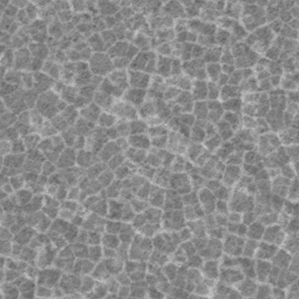
Label: frost